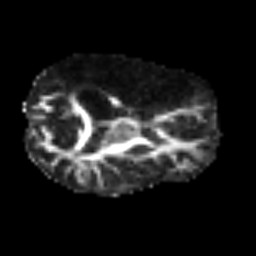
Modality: FA
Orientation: axial
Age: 40
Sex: male
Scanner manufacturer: siemens
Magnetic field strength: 3 T
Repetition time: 3.2 s
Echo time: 0.081 s